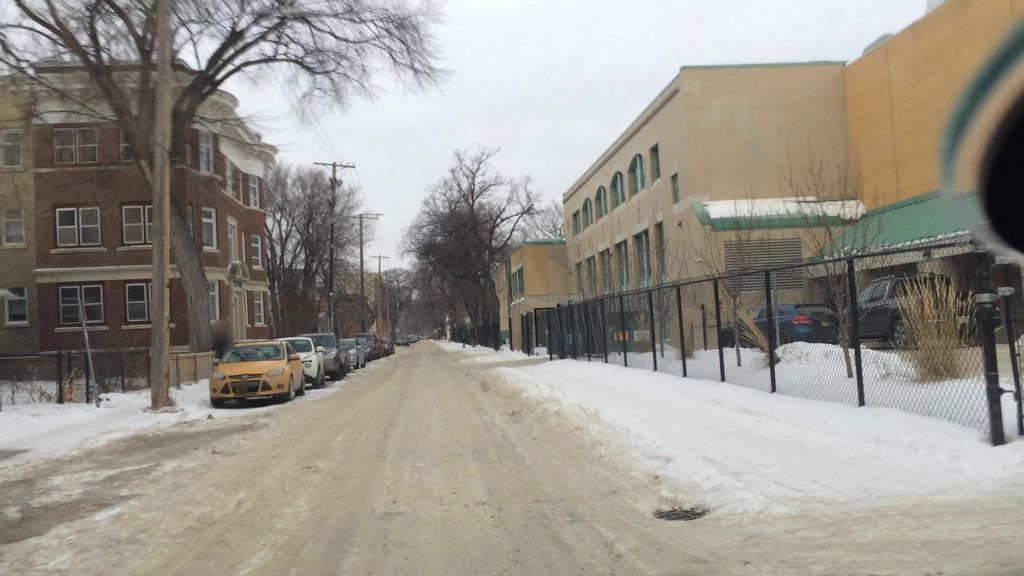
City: winnipeg